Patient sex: M
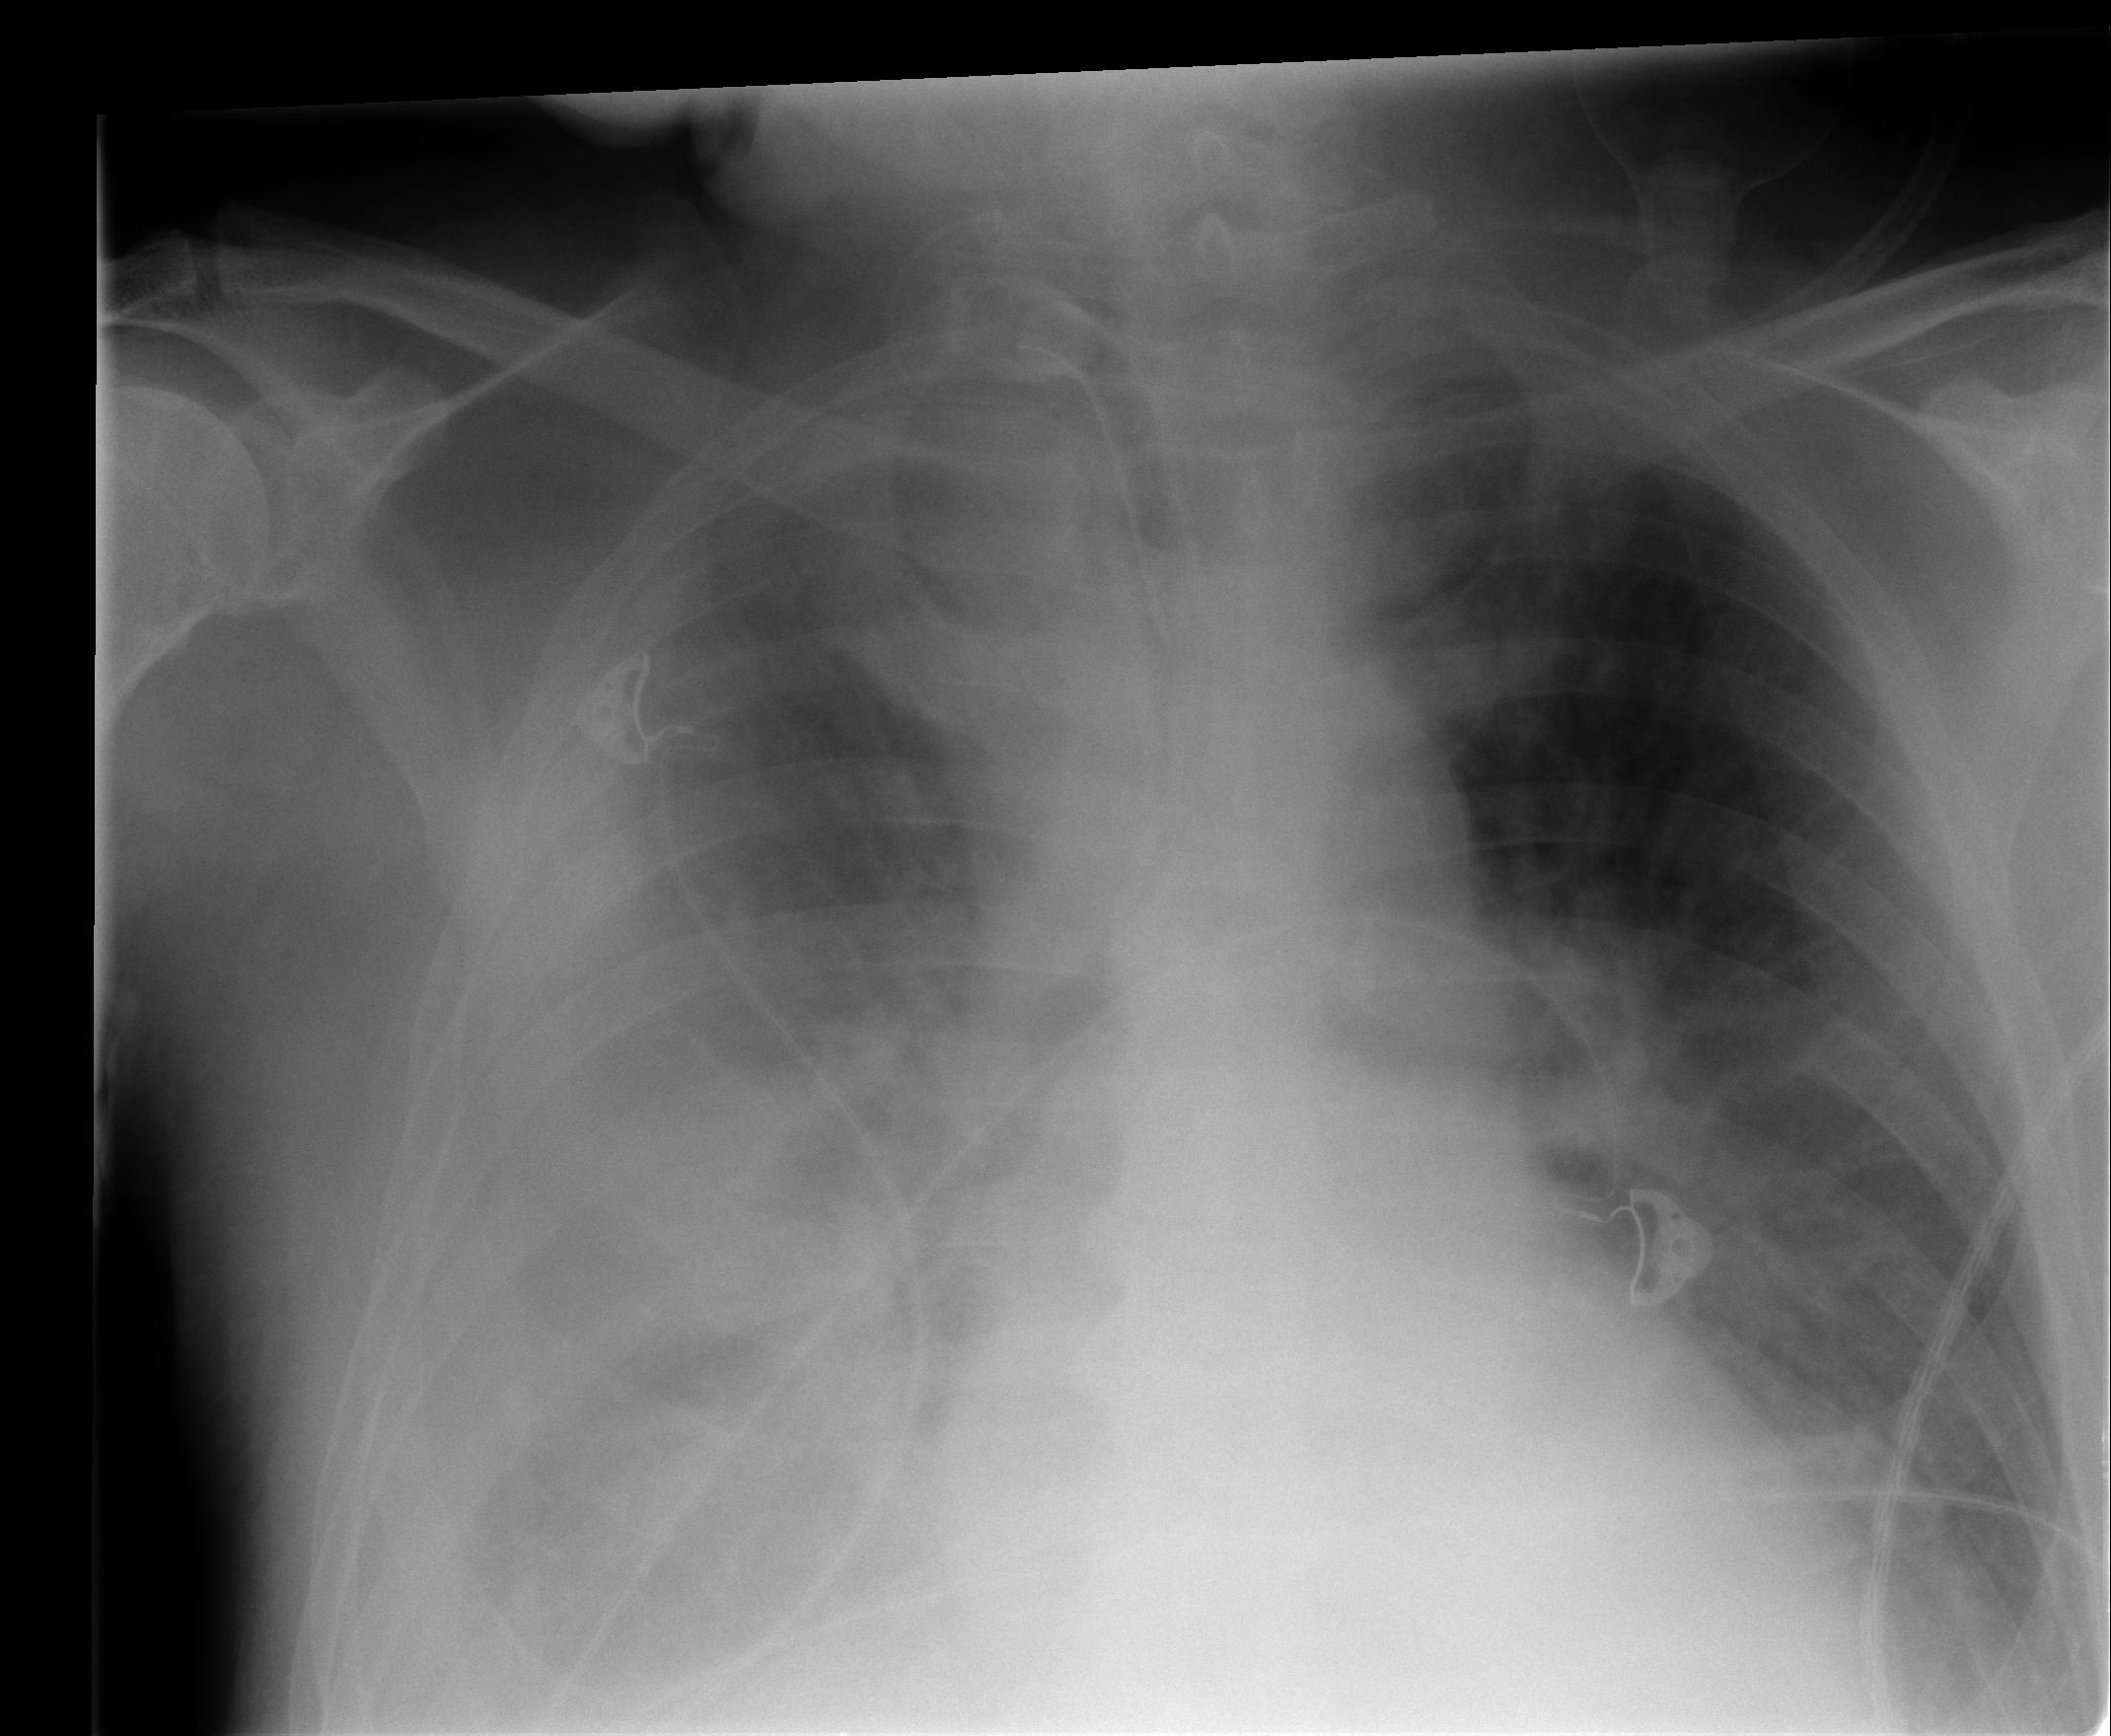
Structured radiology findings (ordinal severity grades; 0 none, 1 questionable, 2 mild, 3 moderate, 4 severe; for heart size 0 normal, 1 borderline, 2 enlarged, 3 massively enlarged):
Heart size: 1
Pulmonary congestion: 2
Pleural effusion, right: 3
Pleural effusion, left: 0
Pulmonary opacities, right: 3
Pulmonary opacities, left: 1
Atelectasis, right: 2
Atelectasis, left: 2